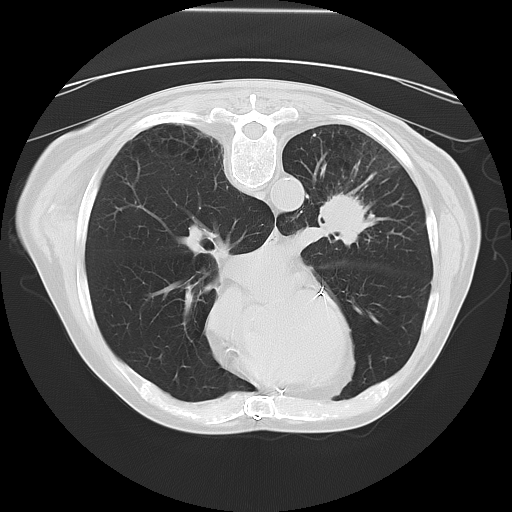
Survival: Long